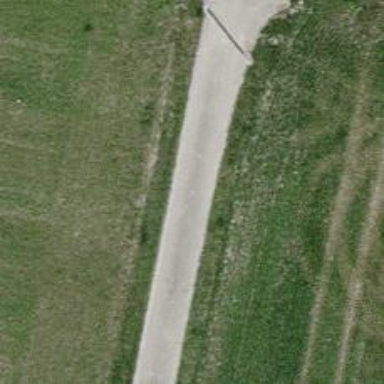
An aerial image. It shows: Paved track with grade 1 surface.